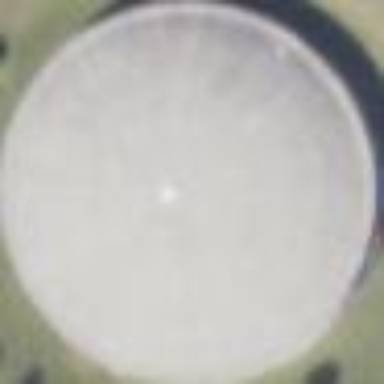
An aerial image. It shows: Building with water storage tank inside.